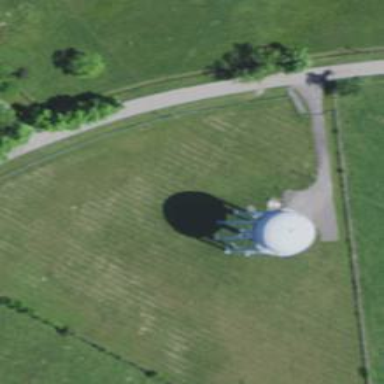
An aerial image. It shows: Water tower that is man-made.